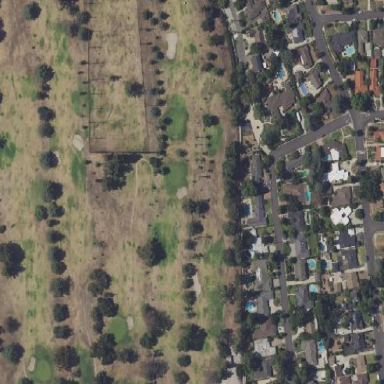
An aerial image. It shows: Golf course.